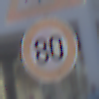
Verkehrszeichen: Geschwindigkeit80
Zusatzzeichen oben: KinderLinks
Umgebung: Outdoor, Urban
Tageszeit: MorningAfternoon
Wetter: Clear
Licht: Natural
Jahreszeit: NotSpecified
Kontrast: HighContrast